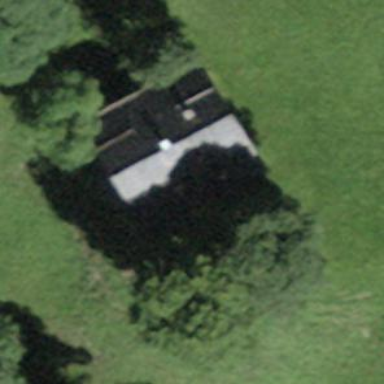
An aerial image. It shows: Detached building.